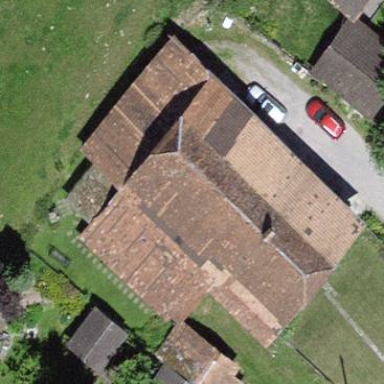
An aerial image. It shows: Farm building.